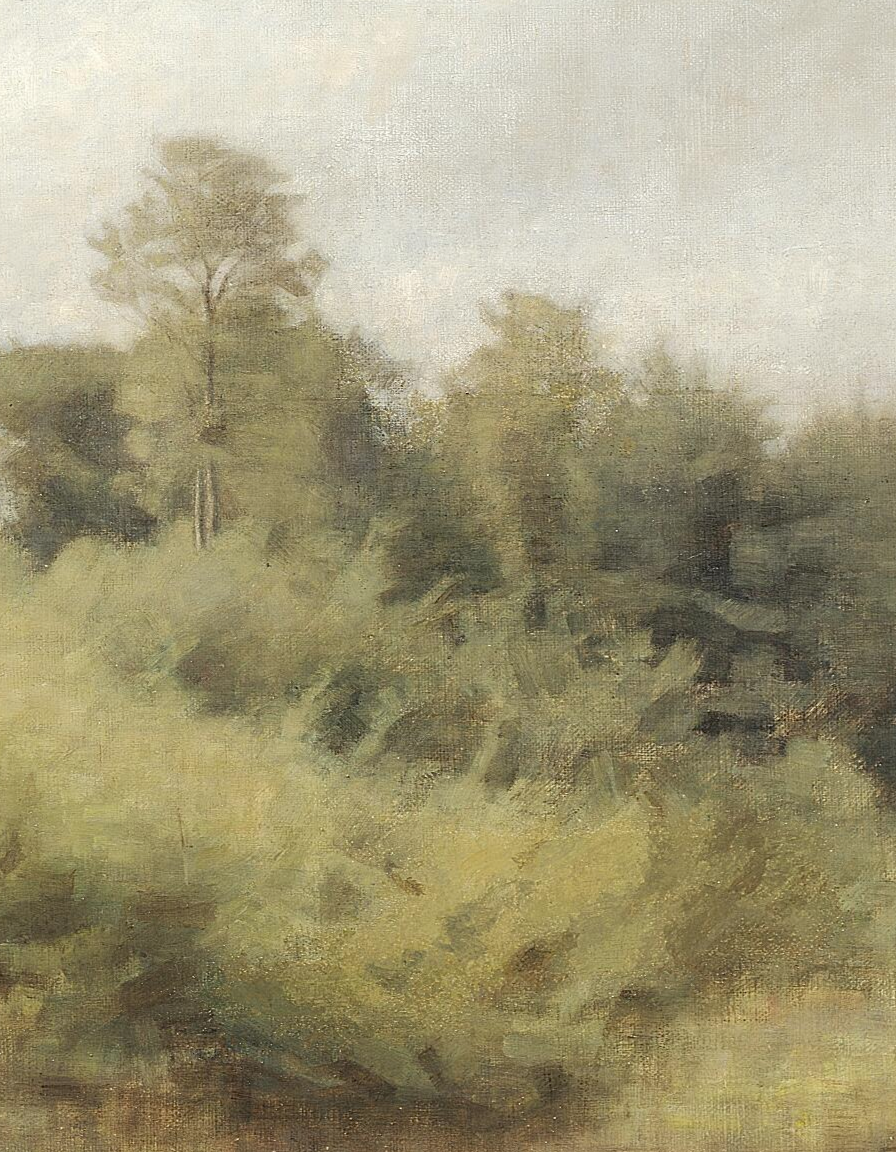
landscape painting, wide, overcast daylight, tall trees above dense shrubs and mixed treeline foreground vegetation prominent pale grey overcast sky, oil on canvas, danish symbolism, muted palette